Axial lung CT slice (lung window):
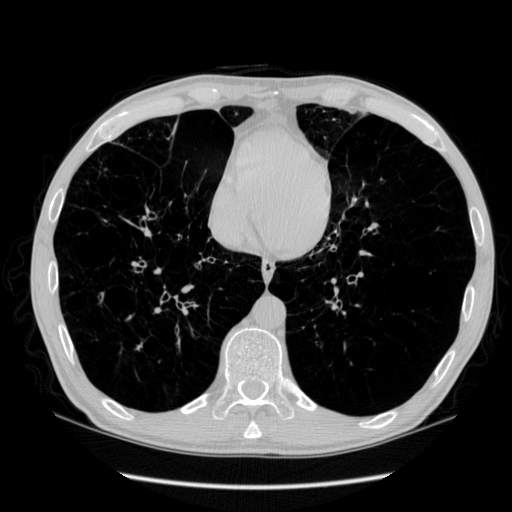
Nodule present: no